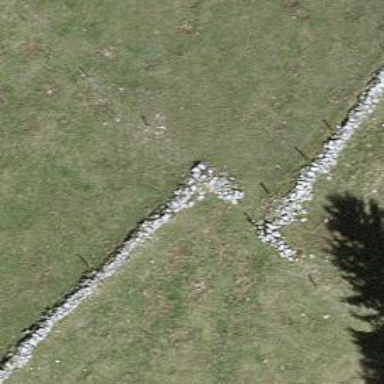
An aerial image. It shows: Wall is shown in the image.